Question: I can't get any result from a function 'attempt_login()' that I made myself. Can anyone figure out any errors or what is wrong with this piece of code? It worked for only one user that I created in the database. I want to get a boolean in return and afterwards wanna check if the result is true, than store it into the session and then redirect the user to a specific page. Please help!
CODE:
'''
function attempt_login($theusername, $thepassword){
$host = 'localhost';
$username = 'root';
$password = '';
$database = 'website';
$con = mysqli_connect($host, $username, $password, $database);
$theusername = mysqli_real_escape_string($con, $theusername);
$thepassword = mysqli_real_escape_string($con, $thepassword);
$thepassword = md5($thepassword);
$query = "SELECT * FROM members WHERE username = '{$theusername}' AND password = '{$thepassword}'";
$result = mysqli_query($con, $query);
$row = mysqli_fetch_array($result);
return isset($row['name']);
mysqli_close($con);
}
'''
SCREEN SHOT:
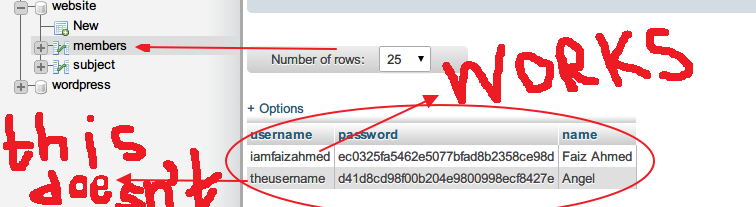
Answer: Let's say your password is 'abc'123' - you know, a good mix of letters, numbers and symbols.
'mysqli_real_escape_string' will transform that into 'abc'123'.
'md5' then makes it 'af94b3b7388e50429710ed345b58c01c'
But in the database, the password 'abc'123' should be encrypted as 'bb7e1fc94ff2a3e8d2d79c8ab055da60', which is significantly different!
Try moving the 'md5' call the 'mysqli_real_escape_string'.
---
EDIT: Your first user works because the password is fishman001
The second, however, is the empty string. You are probably using 'if( empty($_POST['password']))' or similar to see if a password was submitted. The empty string will fail this test.
PS: Rainbow tables. Love 'em. Now stop using MD5.